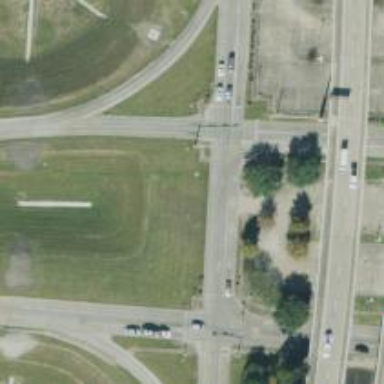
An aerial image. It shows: Secondary road with frontage road.